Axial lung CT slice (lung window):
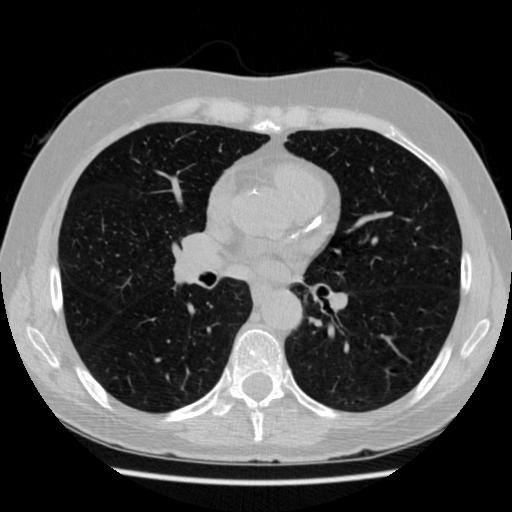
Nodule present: no